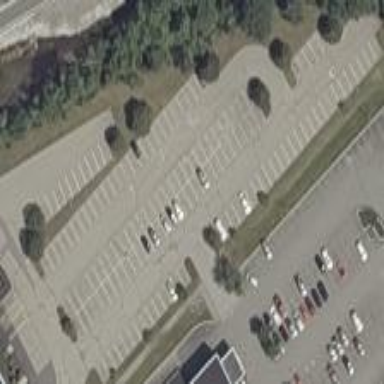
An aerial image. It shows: Parking area with asphalt surface.